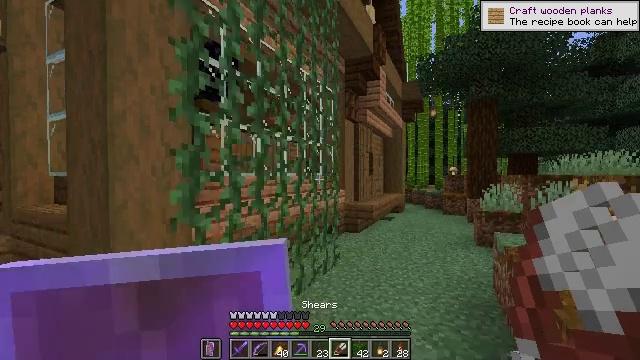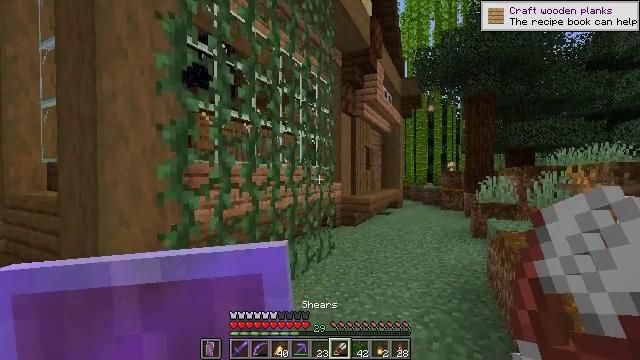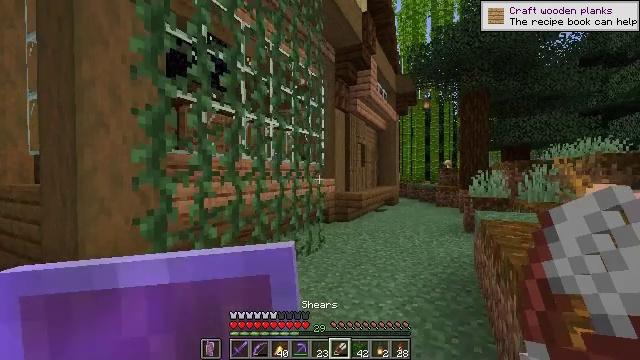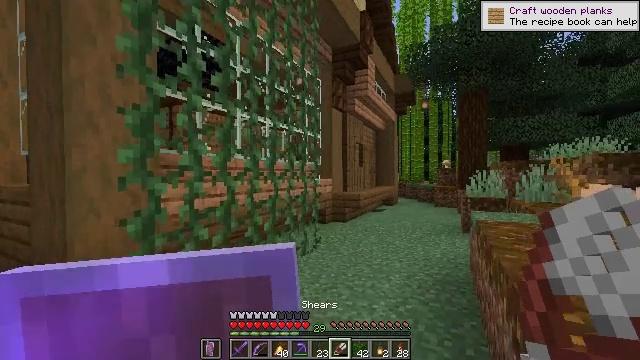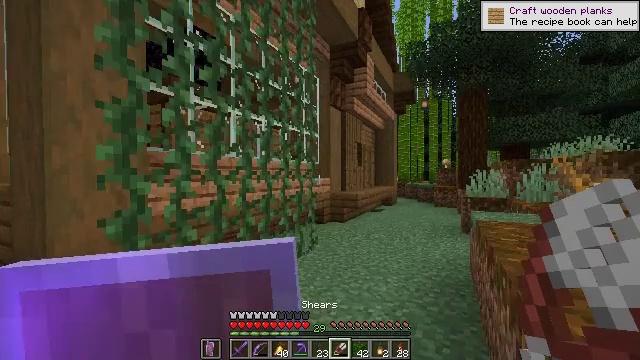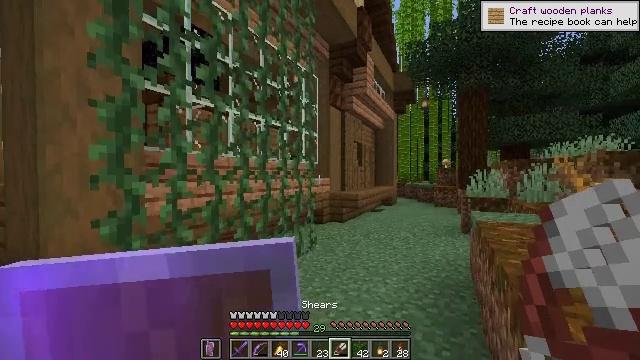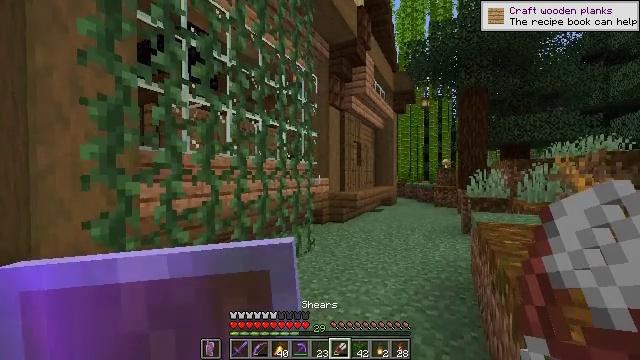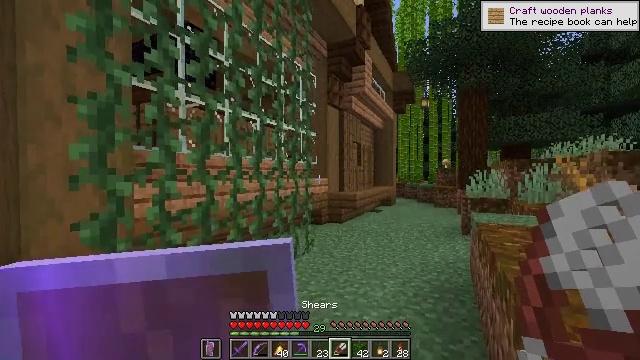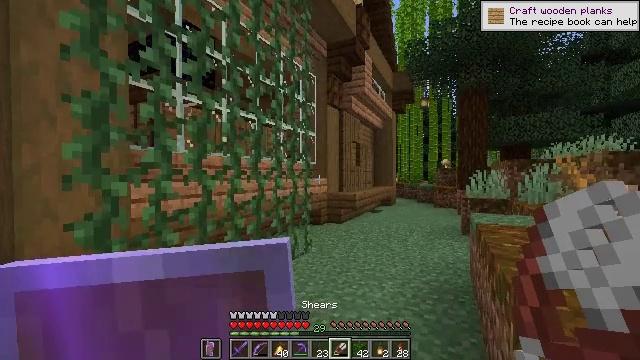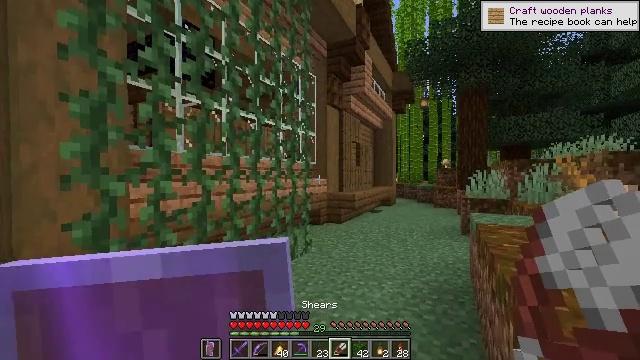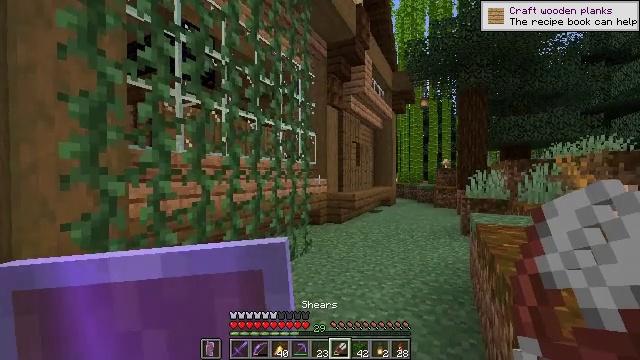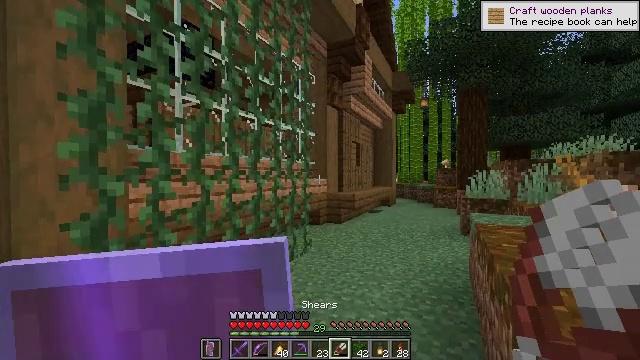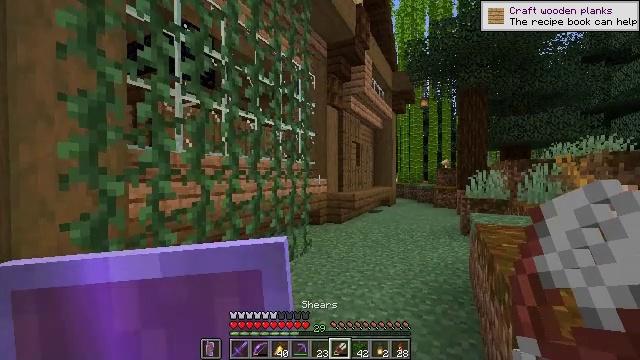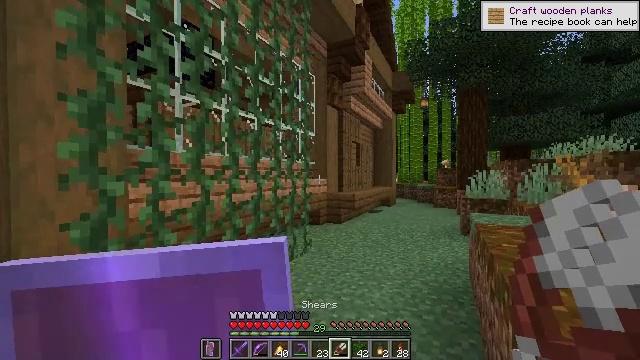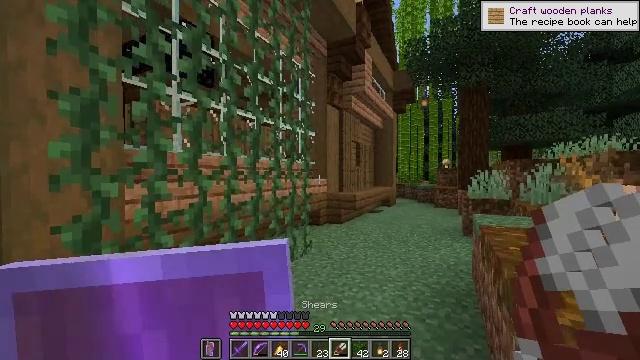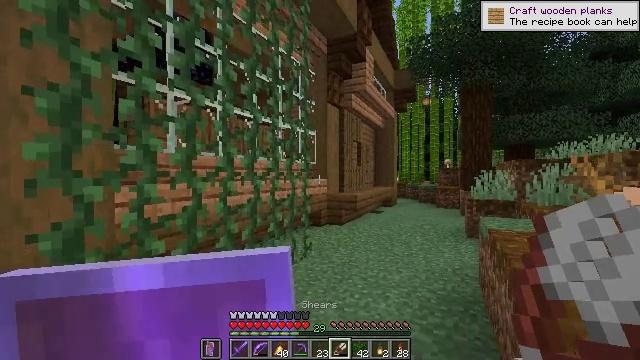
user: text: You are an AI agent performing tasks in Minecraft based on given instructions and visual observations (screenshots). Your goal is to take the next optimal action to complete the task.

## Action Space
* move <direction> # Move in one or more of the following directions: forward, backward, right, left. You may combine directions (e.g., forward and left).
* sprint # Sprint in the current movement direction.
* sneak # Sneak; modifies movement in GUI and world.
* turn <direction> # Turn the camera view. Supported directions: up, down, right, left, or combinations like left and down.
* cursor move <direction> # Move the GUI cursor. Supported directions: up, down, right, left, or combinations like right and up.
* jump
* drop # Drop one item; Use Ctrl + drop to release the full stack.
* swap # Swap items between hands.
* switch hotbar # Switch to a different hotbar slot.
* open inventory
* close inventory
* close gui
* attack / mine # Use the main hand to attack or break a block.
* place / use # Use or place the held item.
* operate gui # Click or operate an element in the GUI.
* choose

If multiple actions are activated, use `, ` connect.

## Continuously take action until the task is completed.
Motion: motion action
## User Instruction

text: Remove and gather vines.
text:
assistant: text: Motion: move right
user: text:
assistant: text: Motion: move right
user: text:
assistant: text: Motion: move right
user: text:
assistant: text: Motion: move right
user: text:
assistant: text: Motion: move right
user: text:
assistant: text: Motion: no_op
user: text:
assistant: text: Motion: no_op
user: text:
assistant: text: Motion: no_op
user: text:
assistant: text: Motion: no_op
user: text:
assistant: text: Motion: no_op
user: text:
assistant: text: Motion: no_op
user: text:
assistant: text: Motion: no_op
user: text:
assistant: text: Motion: no_op
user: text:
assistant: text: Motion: move forward
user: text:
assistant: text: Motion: move forward
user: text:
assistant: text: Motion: move forward
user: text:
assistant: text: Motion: move forward
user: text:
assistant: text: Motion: move forward
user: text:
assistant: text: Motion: move forward and move right
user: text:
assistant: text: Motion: move forward and move right
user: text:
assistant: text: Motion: move forward and move right
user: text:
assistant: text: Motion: move forward and move right, turn left and up
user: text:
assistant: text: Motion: move forward and move right, turn left and up
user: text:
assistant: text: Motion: move right, turn left and up
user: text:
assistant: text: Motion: turn left and up
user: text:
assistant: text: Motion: turn left and up
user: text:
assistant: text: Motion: turn up
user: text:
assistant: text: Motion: no_op
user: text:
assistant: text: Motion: no_op
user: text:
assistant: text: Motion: no_op